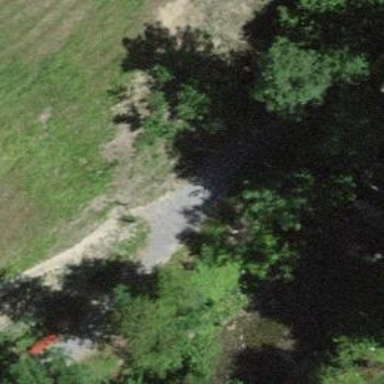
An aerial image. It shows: Red bench.